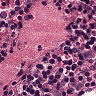
Metastatic tissue present: yes